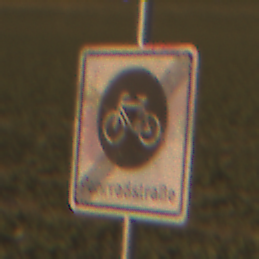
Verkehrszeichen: EndeFahrradstrasse
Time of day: SunriseSunset
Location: Outdoor (Nature)
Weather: PartlyCloudy
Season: NotSpecified
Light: Natural